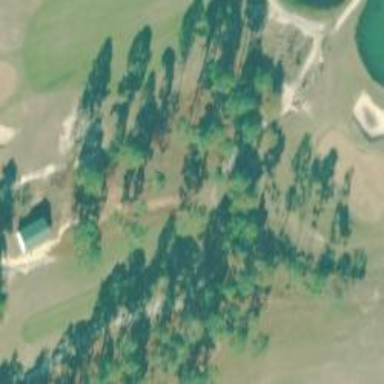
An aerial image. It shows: Path designed for golf carts.